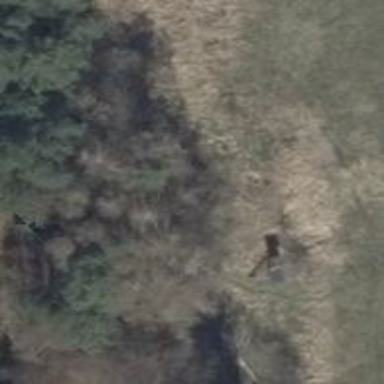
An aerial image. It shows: Hunting stand.